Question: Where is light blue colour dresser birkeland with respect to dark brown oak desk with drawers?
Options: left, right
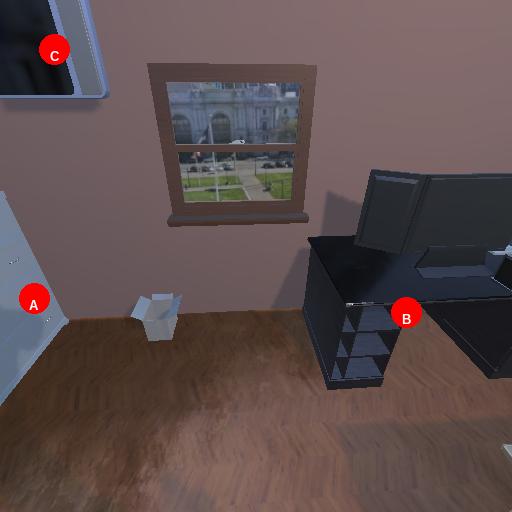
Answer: left